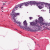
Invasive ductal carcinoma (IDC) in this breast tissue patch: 0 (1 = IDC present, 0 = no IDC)